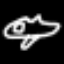
Label: airplane